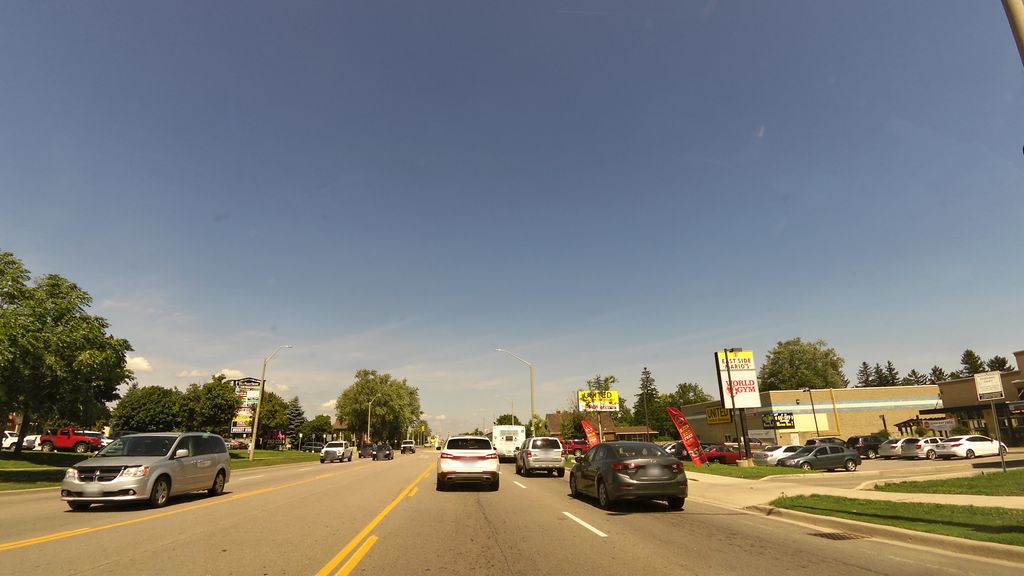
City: hamilton